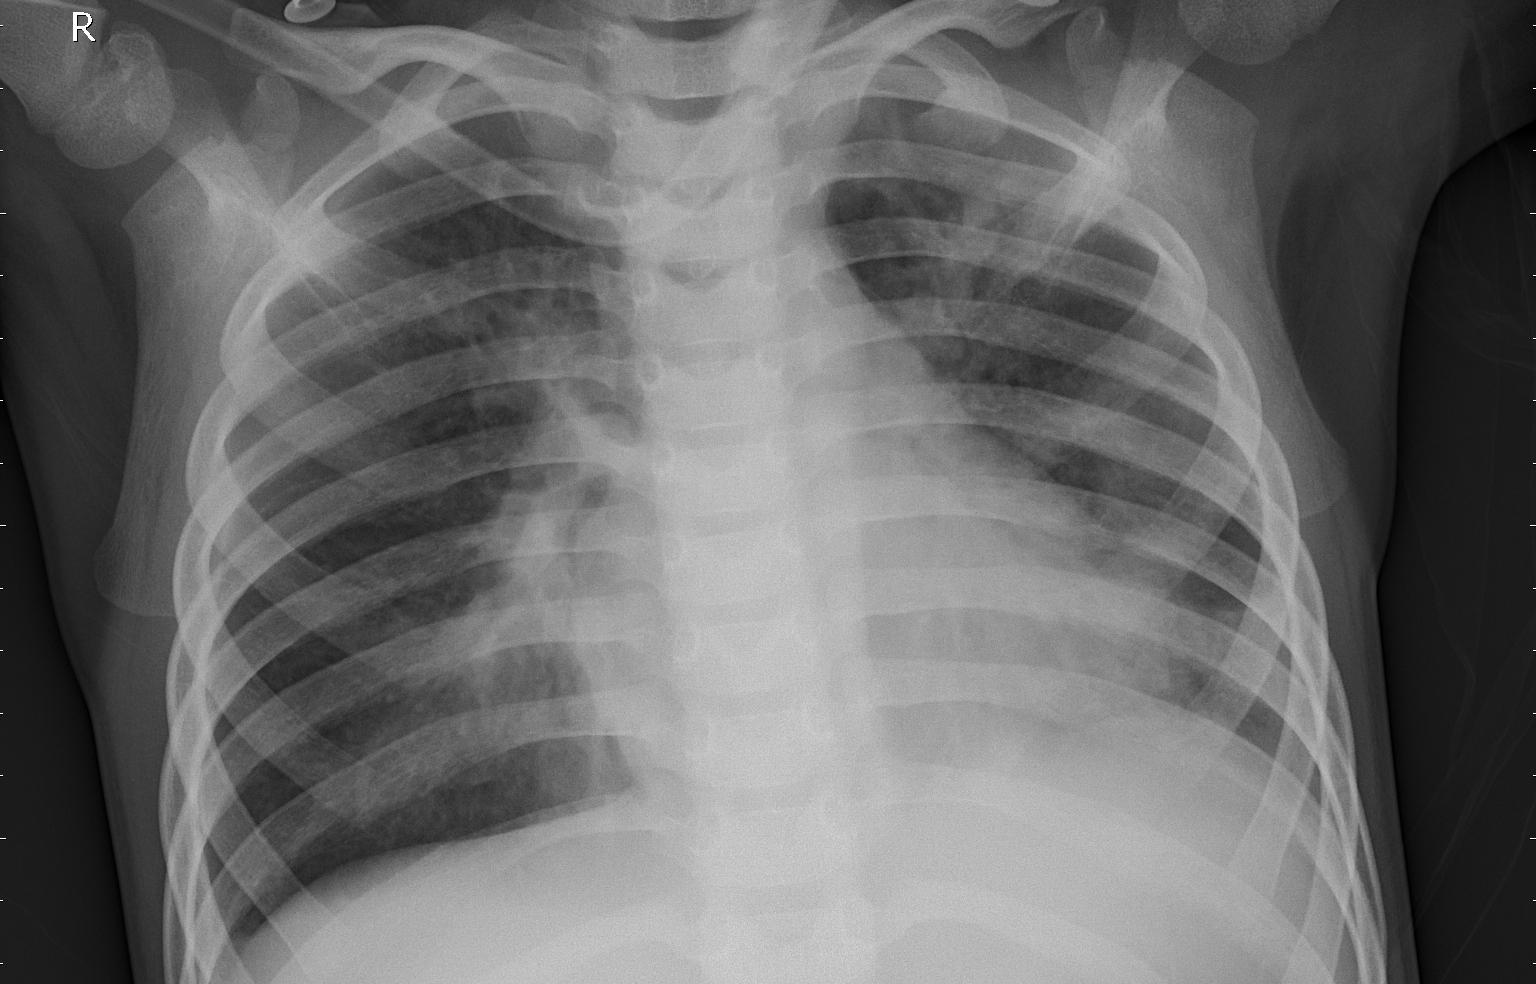
Diagnosis: PNEUMONIA